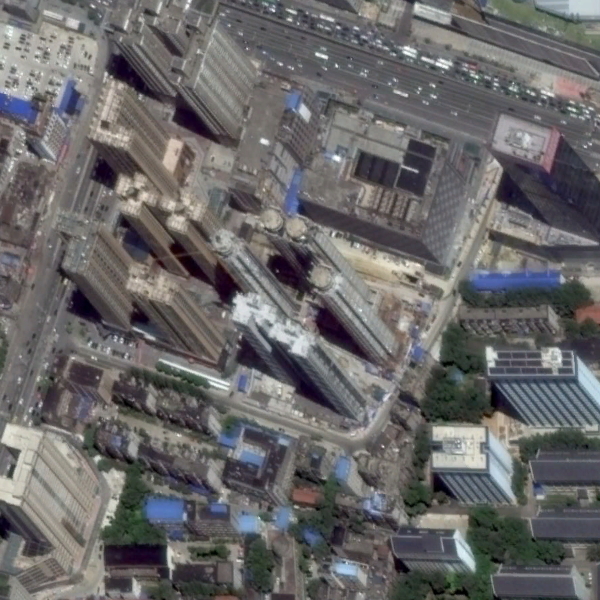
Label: Commercial